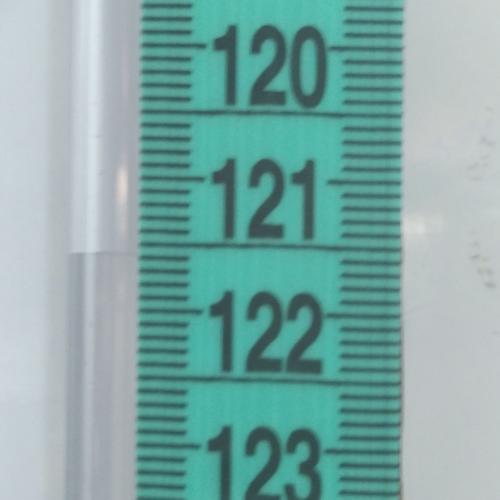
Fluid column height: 121.6 cm